Question: The below style is causing mis-alignment of div element :

I don't know where this style is being set, ive searched the code base
but this seems to be set by the browser ?
How can this style be removed, when I remove the 'left' style using Chrome I get correct alignment. Where is this style being set ?
Here is the div where the style is being set:
This is the code :
'''
<div class="multipleColumns" >
'''
But when I inspect the element on Chrome this is the code :
'''
<div class="multipleColumns" style="left: auto; display: none;"
'''
So it seems the styles ' style="left: auto; display: none;' are being injected at runtime ?
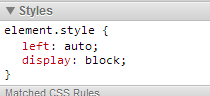
Answer: 'element.style' indicates that there is an inline style on the element which is not being read from the stylesheet.
e.g.
'''
span.mystyle{ color: blue; }
'''
'''
<span class="mystyle" style="color: red;">test</span>
'''
This will result in text rather than .
The will override your styling, so you need to identify where this is being added to the element and remove it.
Based on your edited question. It would seem as though the inline style is being added via JavaScript. You will need to find out where this is.